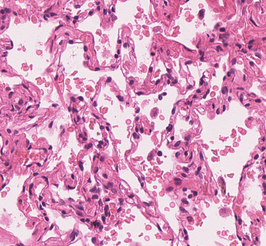
Tumor epithelial tissue: no
Tumor-associated stroma tissue: no
Normal tissue: yes